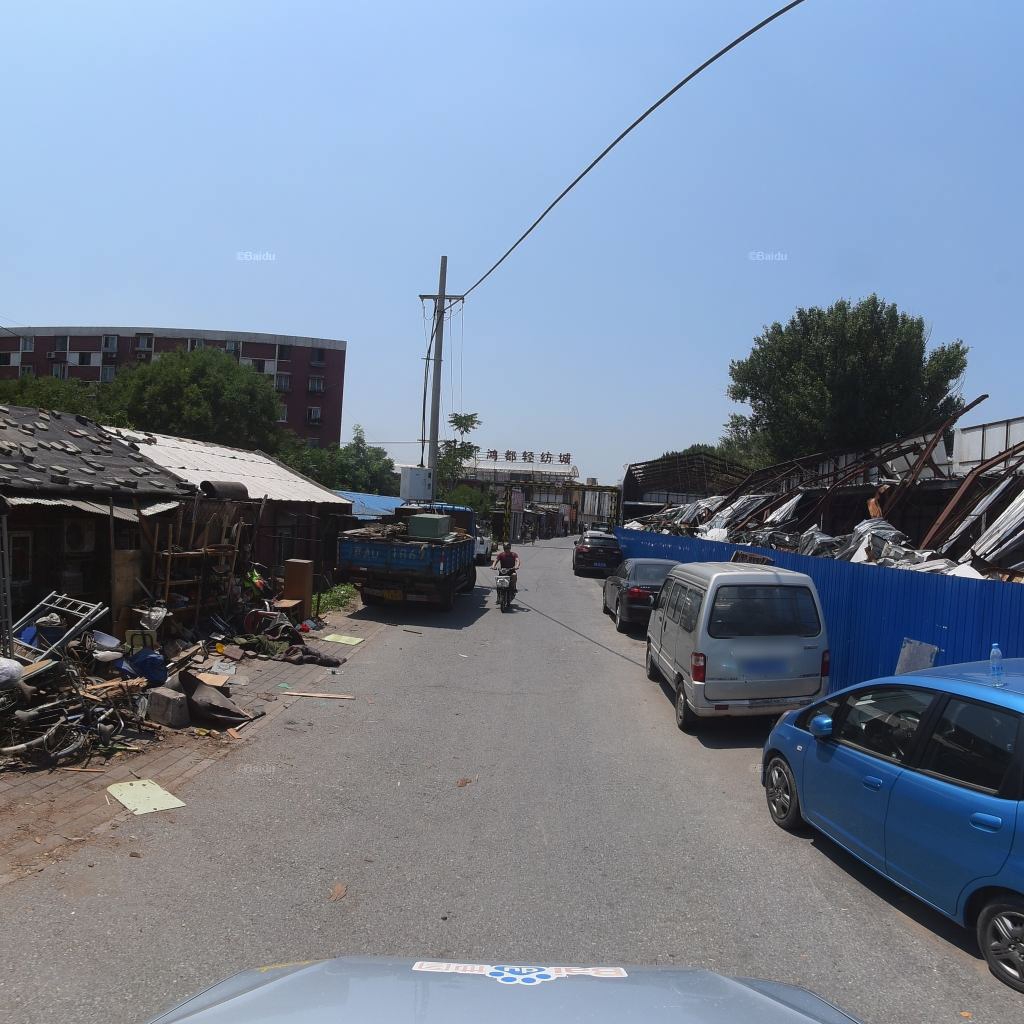
Region: Fengtai
Road damage annotations: pothole, transverse crack